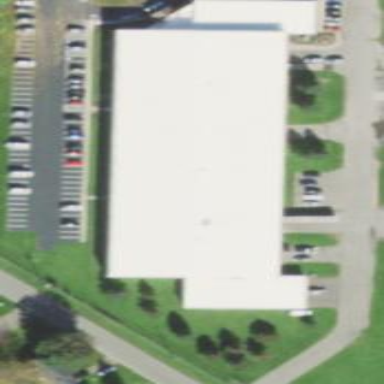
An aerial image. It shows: Commercial building.